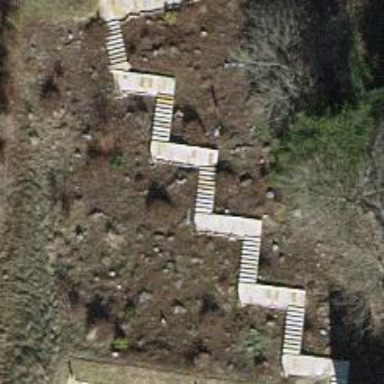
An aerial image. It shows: Road with steps.